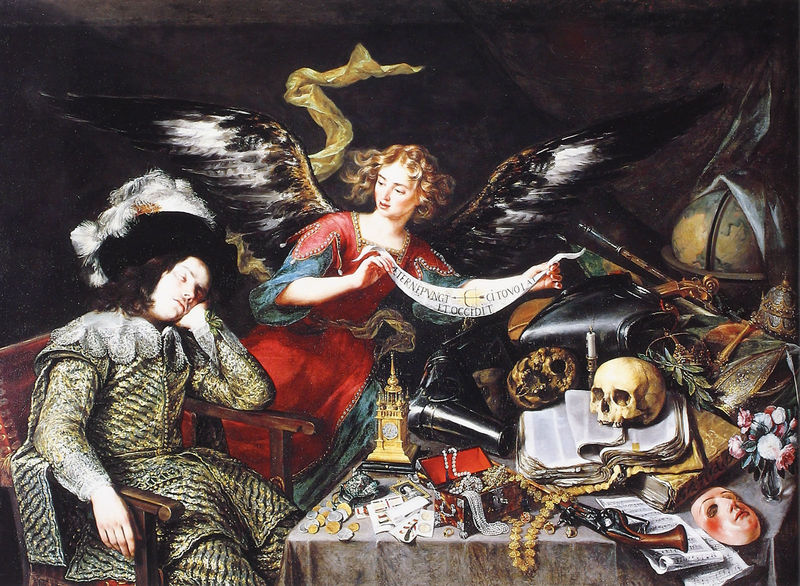
Titel: Der Traum des Edelmannes (El sueno del caballero)
Künstler: Antonio de Pereda
Institution: Madrid, Academia de San Fernando
Schlagwörter: flügel, mann, schlaf, frau, männer, schmuck, stuhl, tisch, rot, england, perlen, engel, stillleben, banner, vanitas, maske, totenkopf, pistole, botschaft, weltkugel, schläft, münzen, tischuhr